Question: I'm storing a thumbnail picture with my data as an asset. On the Wear side, it doesn't show up sometimes. However, if I debug, I can clearly see that the DataMapItem does contain a HashMapEntry with key "photo" and data behind it "Asset[@<RANDOM_CHARACTERS>]"
However, calling dataMapItem.getDataMap().getAsset("photo") returns null.

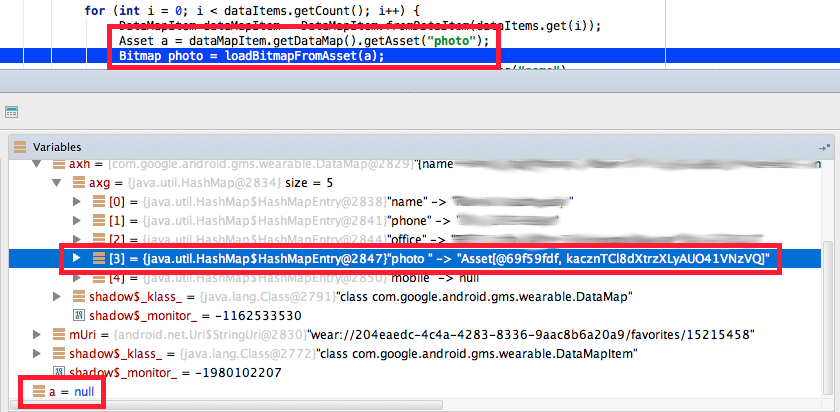
Answer: Your asset has the key "photo " - note the space at the end, yet you try to retrieve it using "photo". The keys need to match exactly.